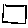
Label: square